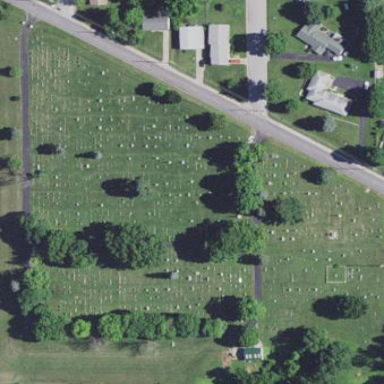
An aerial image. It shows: Cemetery.